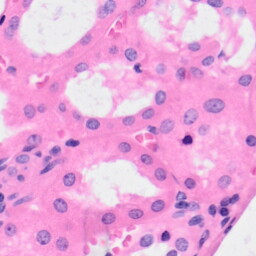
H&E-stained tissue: Kidney